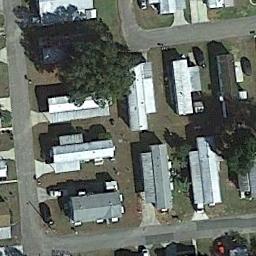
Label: mobile_home_park